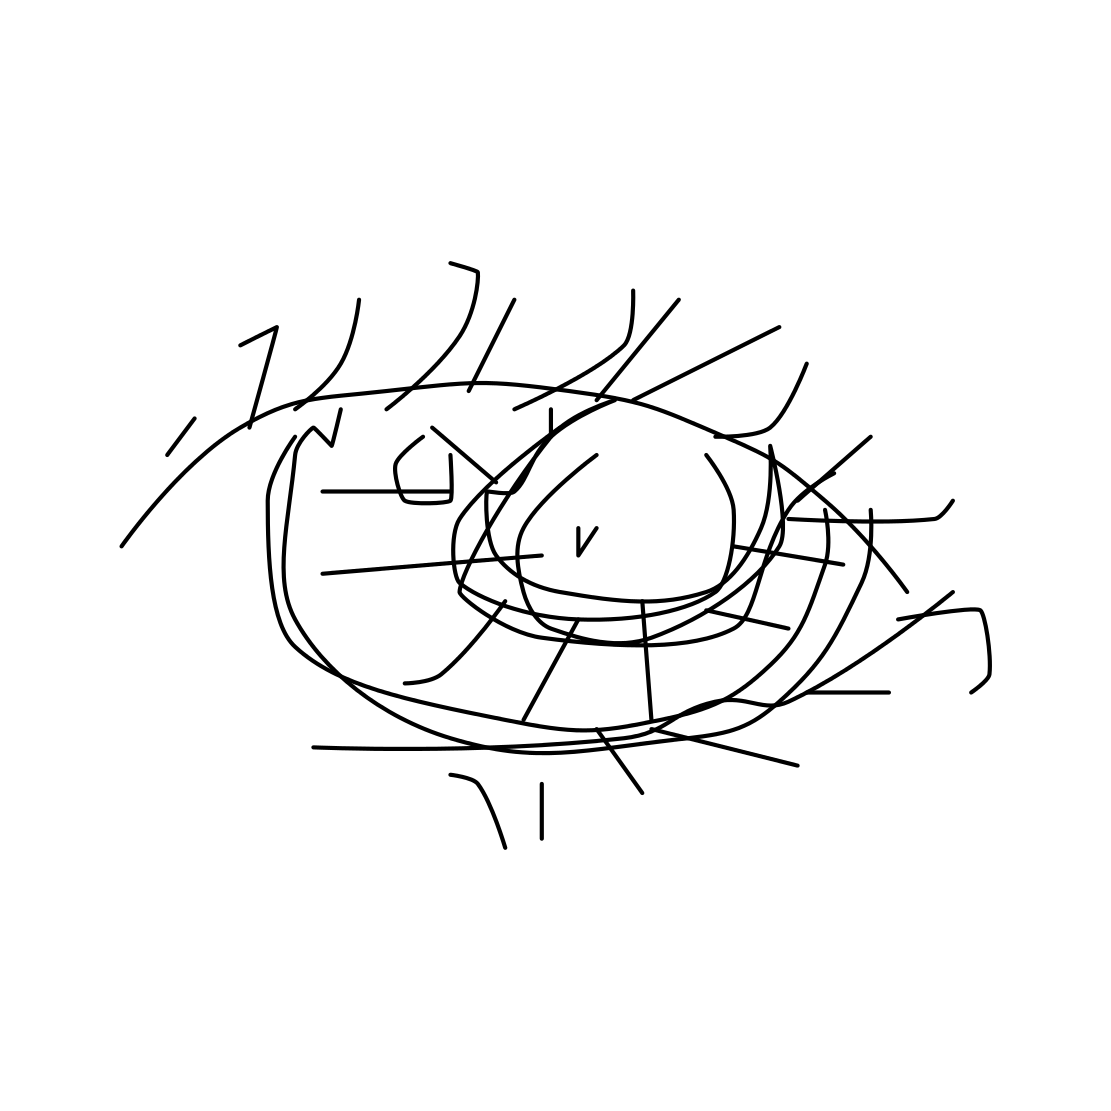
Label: eye